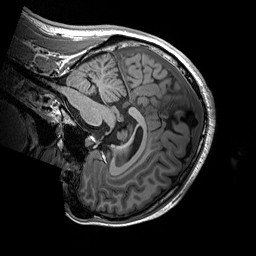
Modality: T1w
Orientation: sagittal
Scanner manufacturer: siemens
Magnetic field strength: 3 T
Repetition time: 2.2 s
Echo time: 0.00244 s